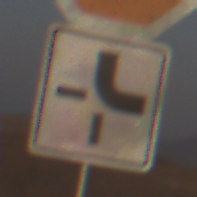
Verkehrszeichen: VerlaufVorfahrtsstrasse4
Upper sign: Stop
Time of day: SunriseSunset
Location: Outdoor (Nature)
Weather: PartlyCloudy
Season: NotSpecified
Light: Natural